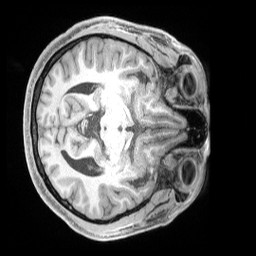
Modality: T1w
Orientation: axial
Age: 38
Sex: male
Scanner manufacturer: siemens
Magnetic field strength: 3 T
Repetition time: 2 s
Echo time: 0.00211 s